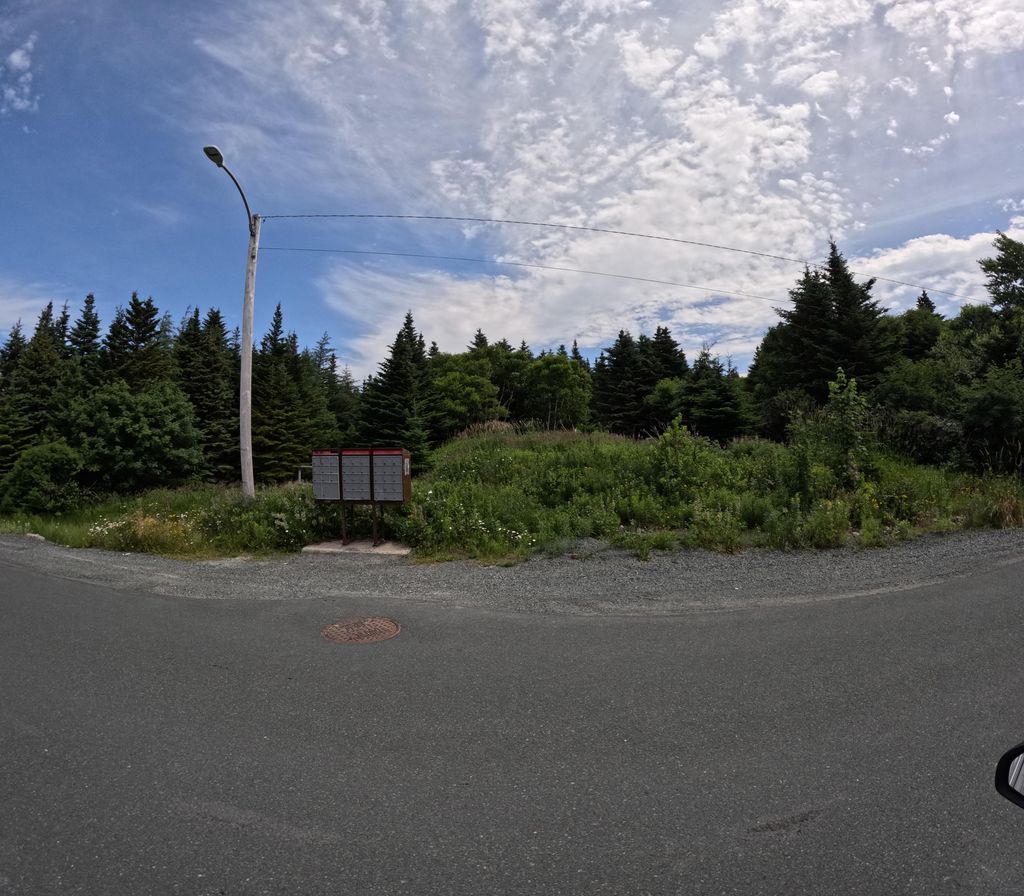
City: st_johns